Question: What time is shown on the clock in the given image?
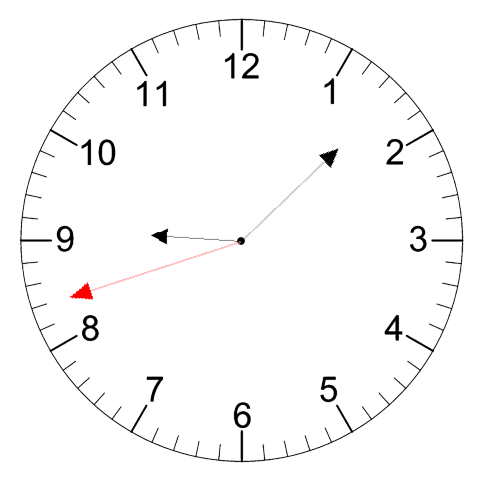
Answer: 09:07:42